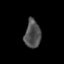
Tissue: skin
Cell type: Epithelial cells
Senescence score: 0.2441
Nuclear area (px): 441
Mean DAPI intensity: 78.912